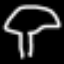
Label: mushroom